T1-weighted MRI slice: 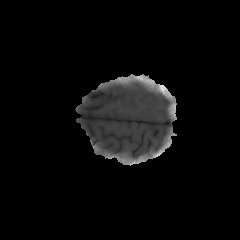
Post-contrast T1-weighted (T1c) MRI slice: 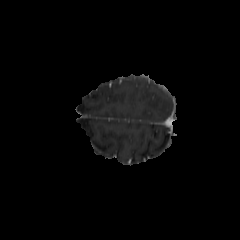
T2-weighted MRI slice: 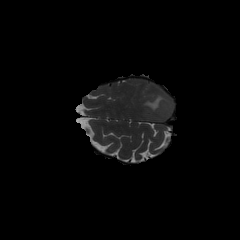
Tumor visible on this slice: yes